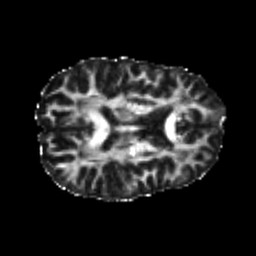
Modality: FA
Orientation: axial
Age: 22
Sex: female
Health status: healthy
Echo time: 0.074 s